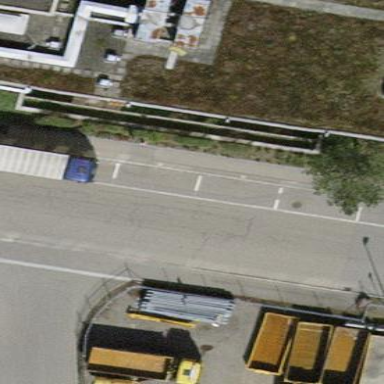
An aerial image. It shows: Parking area with surface.